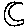
Label: moon